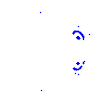
Particle: proton